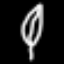
Label: leaf